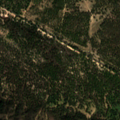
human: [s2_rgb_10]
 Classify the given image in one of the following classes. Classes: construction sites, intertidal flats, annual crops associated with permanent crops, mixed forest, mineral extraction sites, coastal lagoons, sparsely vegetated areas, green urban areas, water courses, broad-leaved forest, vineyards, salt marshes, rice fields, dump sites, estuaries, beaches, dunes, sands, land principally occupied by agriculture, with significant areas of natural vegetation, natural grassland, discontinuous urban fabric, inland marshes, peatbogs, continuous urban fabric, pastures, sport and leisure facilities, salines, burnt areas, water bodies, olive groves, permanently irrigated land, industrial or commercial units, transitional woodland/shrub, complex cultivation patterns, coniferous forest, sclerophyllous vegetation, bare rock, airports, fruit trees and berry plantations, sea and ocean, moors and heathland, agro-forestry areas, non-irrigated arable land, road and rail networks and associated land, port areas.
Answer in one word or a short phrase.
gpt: broad-leaved forest, mixed forest, transitional woodland/shrub